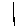
Label: fish